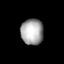
Tissue: lung
Cell type: Endothelial cells
Senescence score: 0.6349
Nuclear area (px): 573
Mean DAPI intensity: 165.813